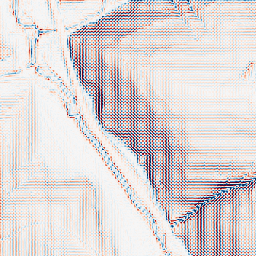
Category: wavelet
Decomposition family: wavelet_dwt
Decomposition parameters: wavelet: haar
level: 2
Upsampling method: sinc_hamming
Upsampling parameters: scale: 8
kernel_size: 16
Upsampling scale: 8